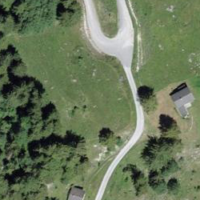
EUNIS habitat code: 26
Species observed at this site:
Melanargia galathea